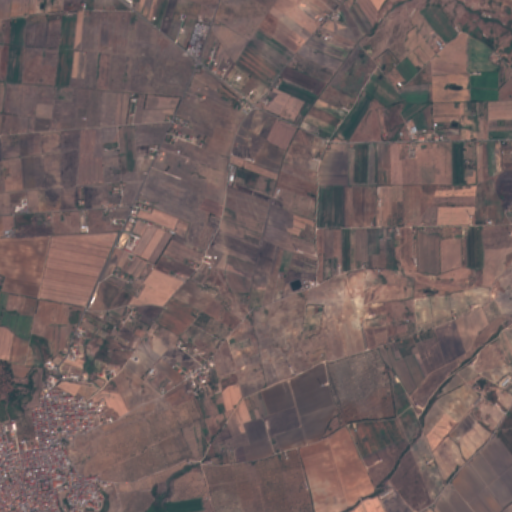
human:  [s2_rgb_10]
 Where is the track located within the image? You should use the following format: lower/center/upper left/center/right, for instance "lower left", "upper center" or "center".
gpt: There is no track in the image.